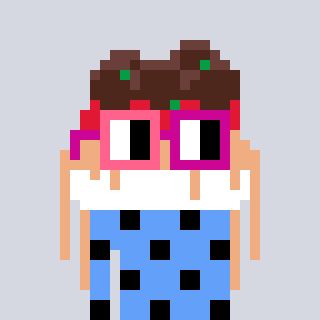
a pixel art character with square pink and red glasses, a spaghetti-shaped head and a blue-colored body on a cool background